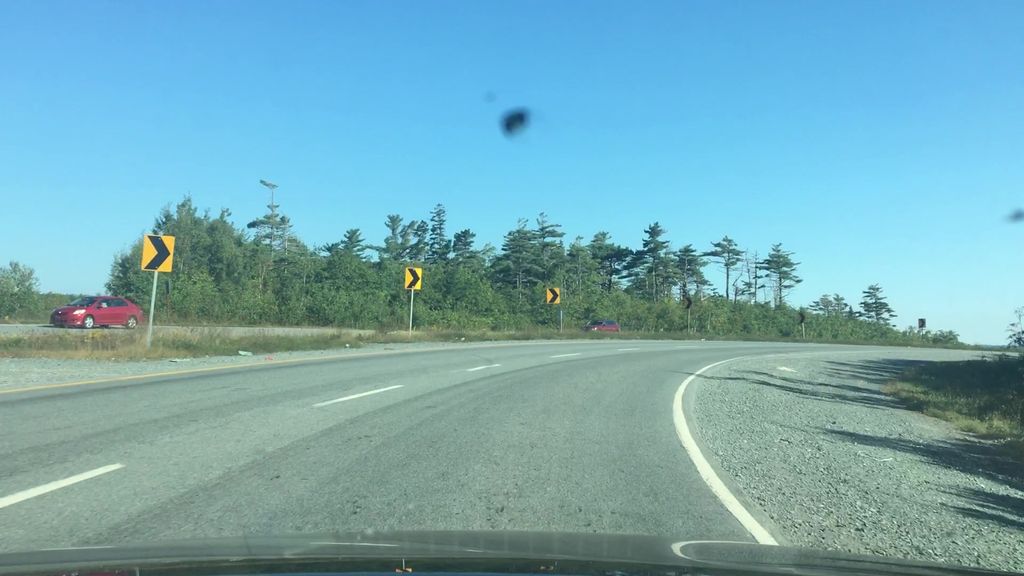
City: halifax